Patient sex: F
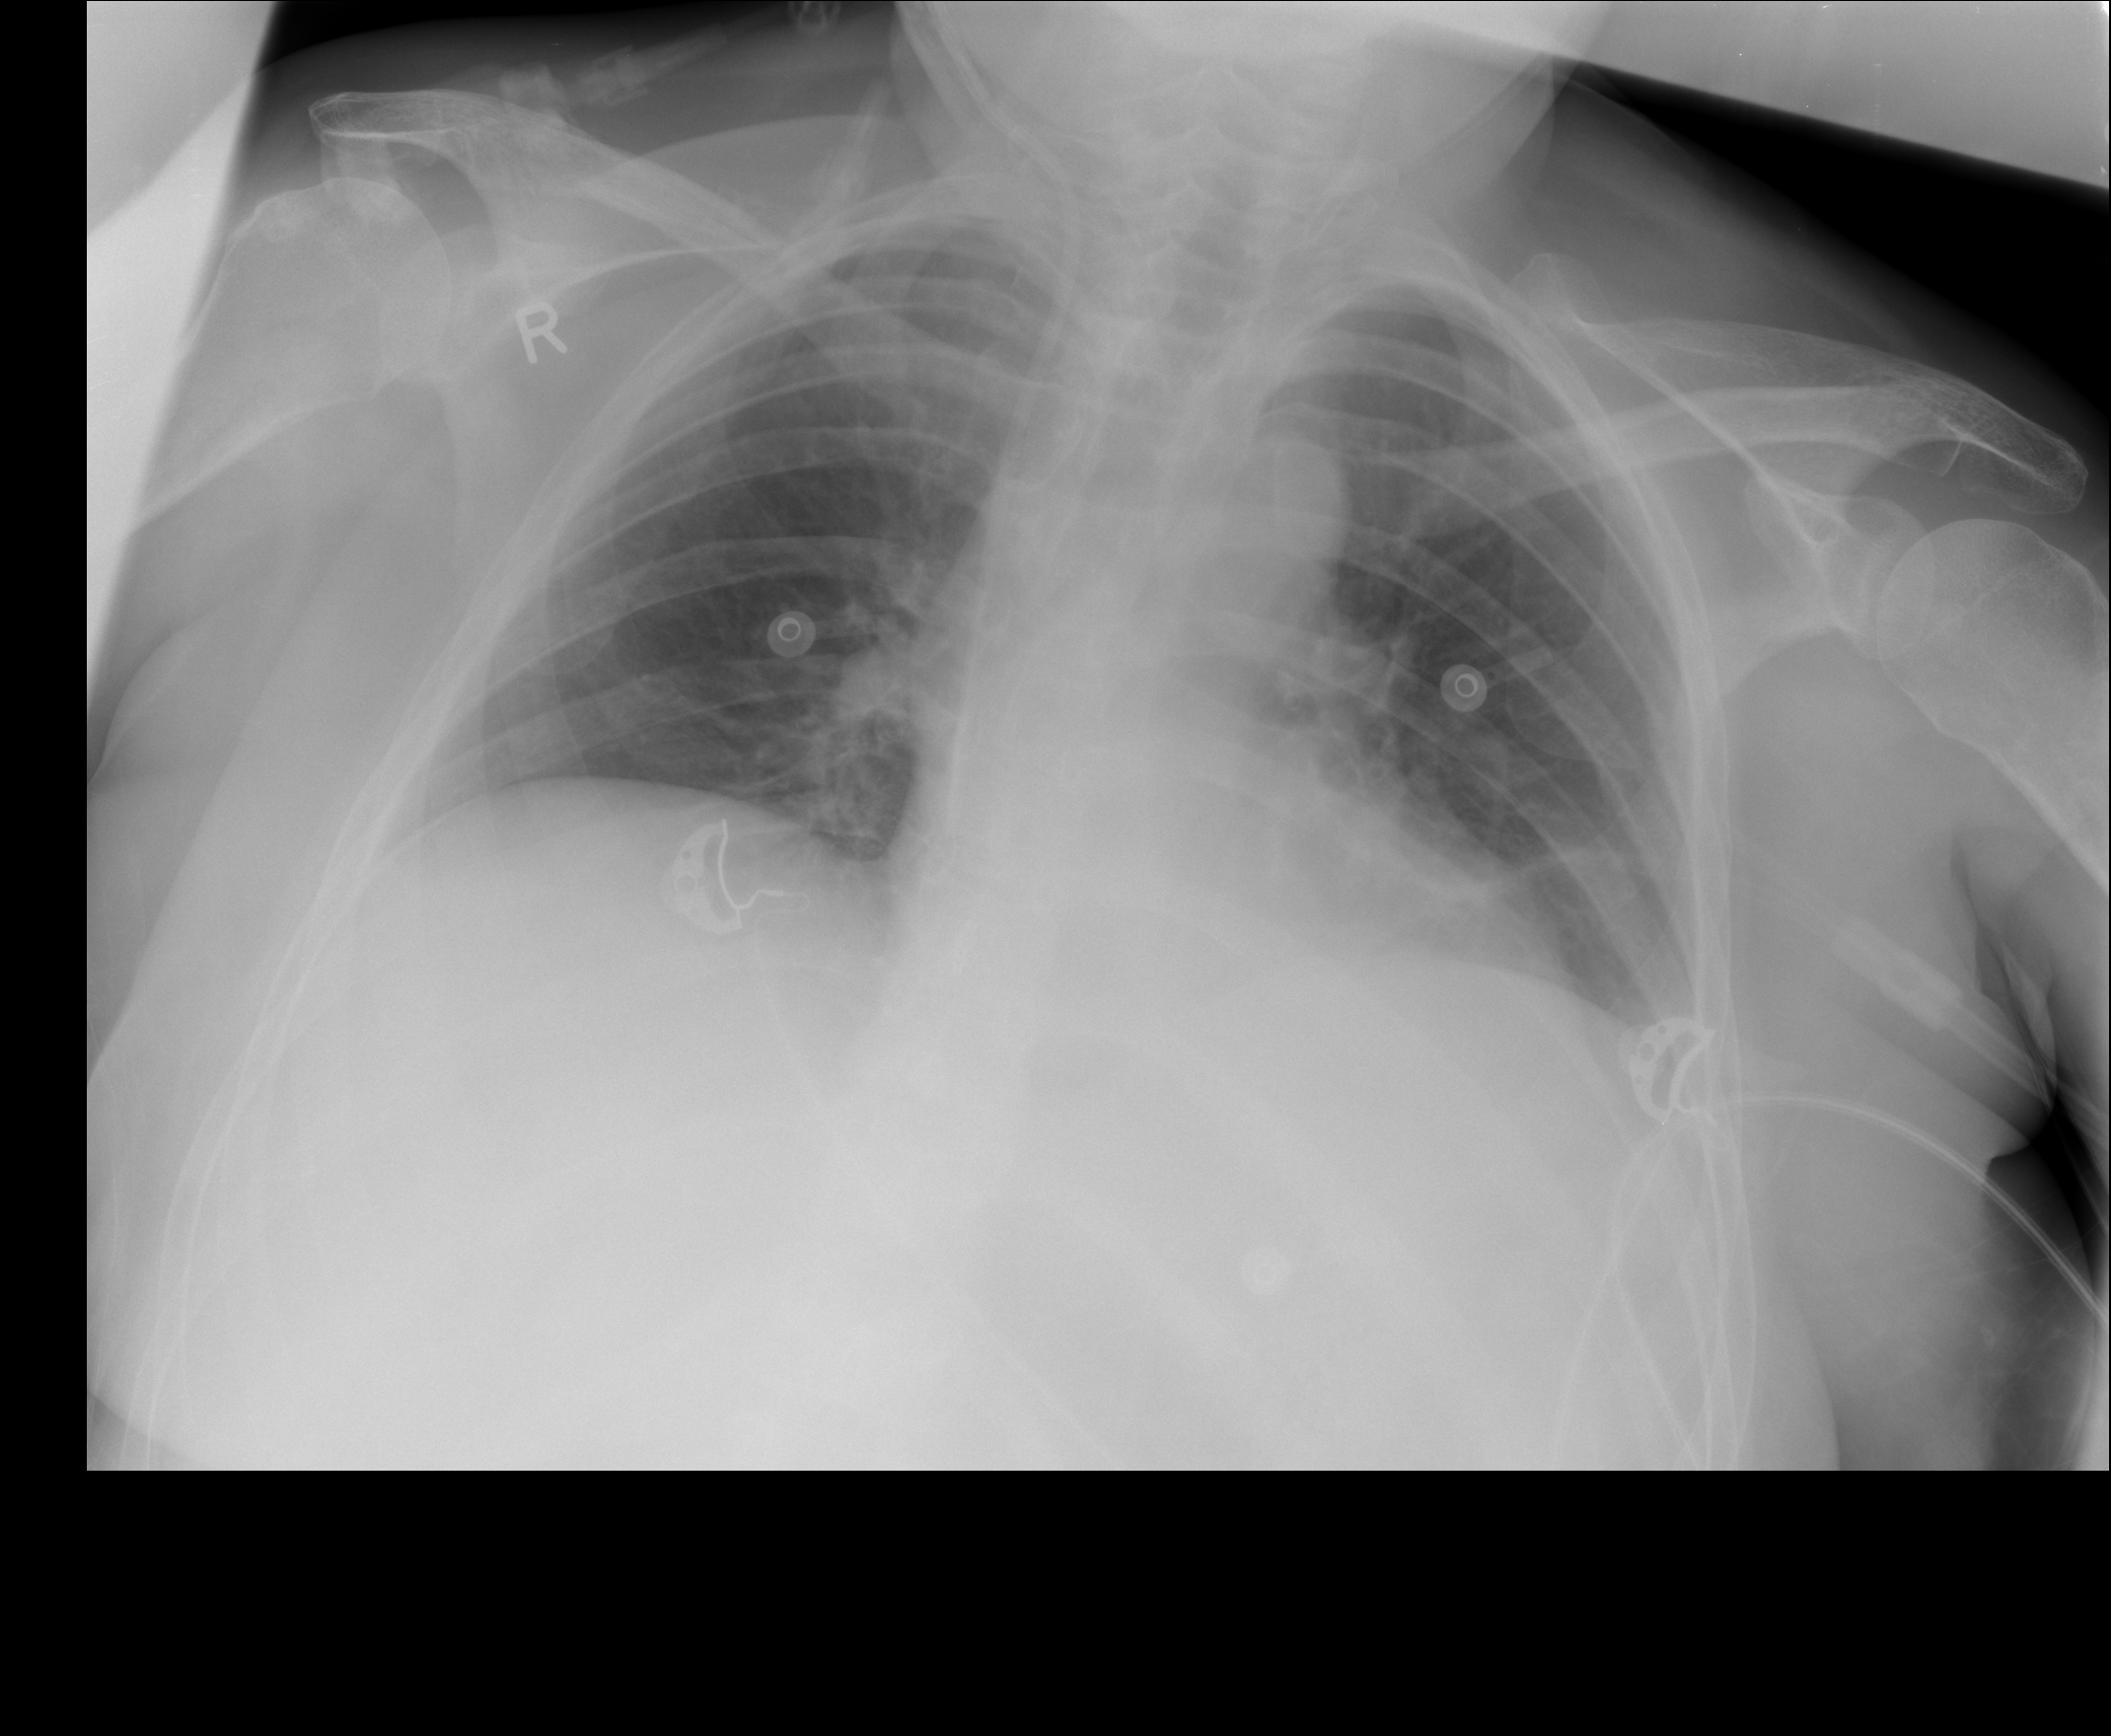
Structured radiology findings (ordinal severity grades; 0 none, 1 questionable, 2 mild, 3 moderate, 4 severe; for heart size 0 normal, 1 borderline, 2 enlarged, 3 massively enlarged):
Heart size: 0
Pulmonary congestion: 0
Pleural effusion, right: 0
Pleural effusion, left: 0
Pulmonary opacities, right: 0
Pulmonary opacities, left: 0
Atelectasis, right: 0
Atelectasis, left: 2